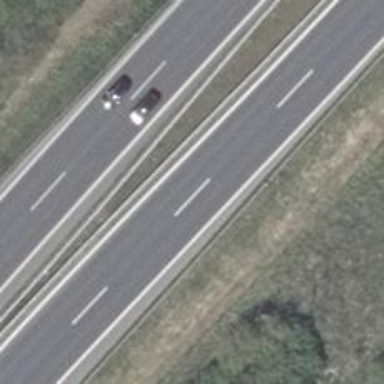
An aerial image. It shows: This is trunk highway with motorroad.